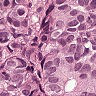
Metastatic tissue present: yes